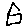
Label: house